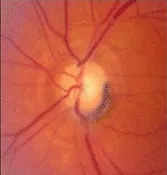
Pallor of the left optic disc.
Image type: ophthalmic_imaging (fundus_photograph)